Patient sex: M
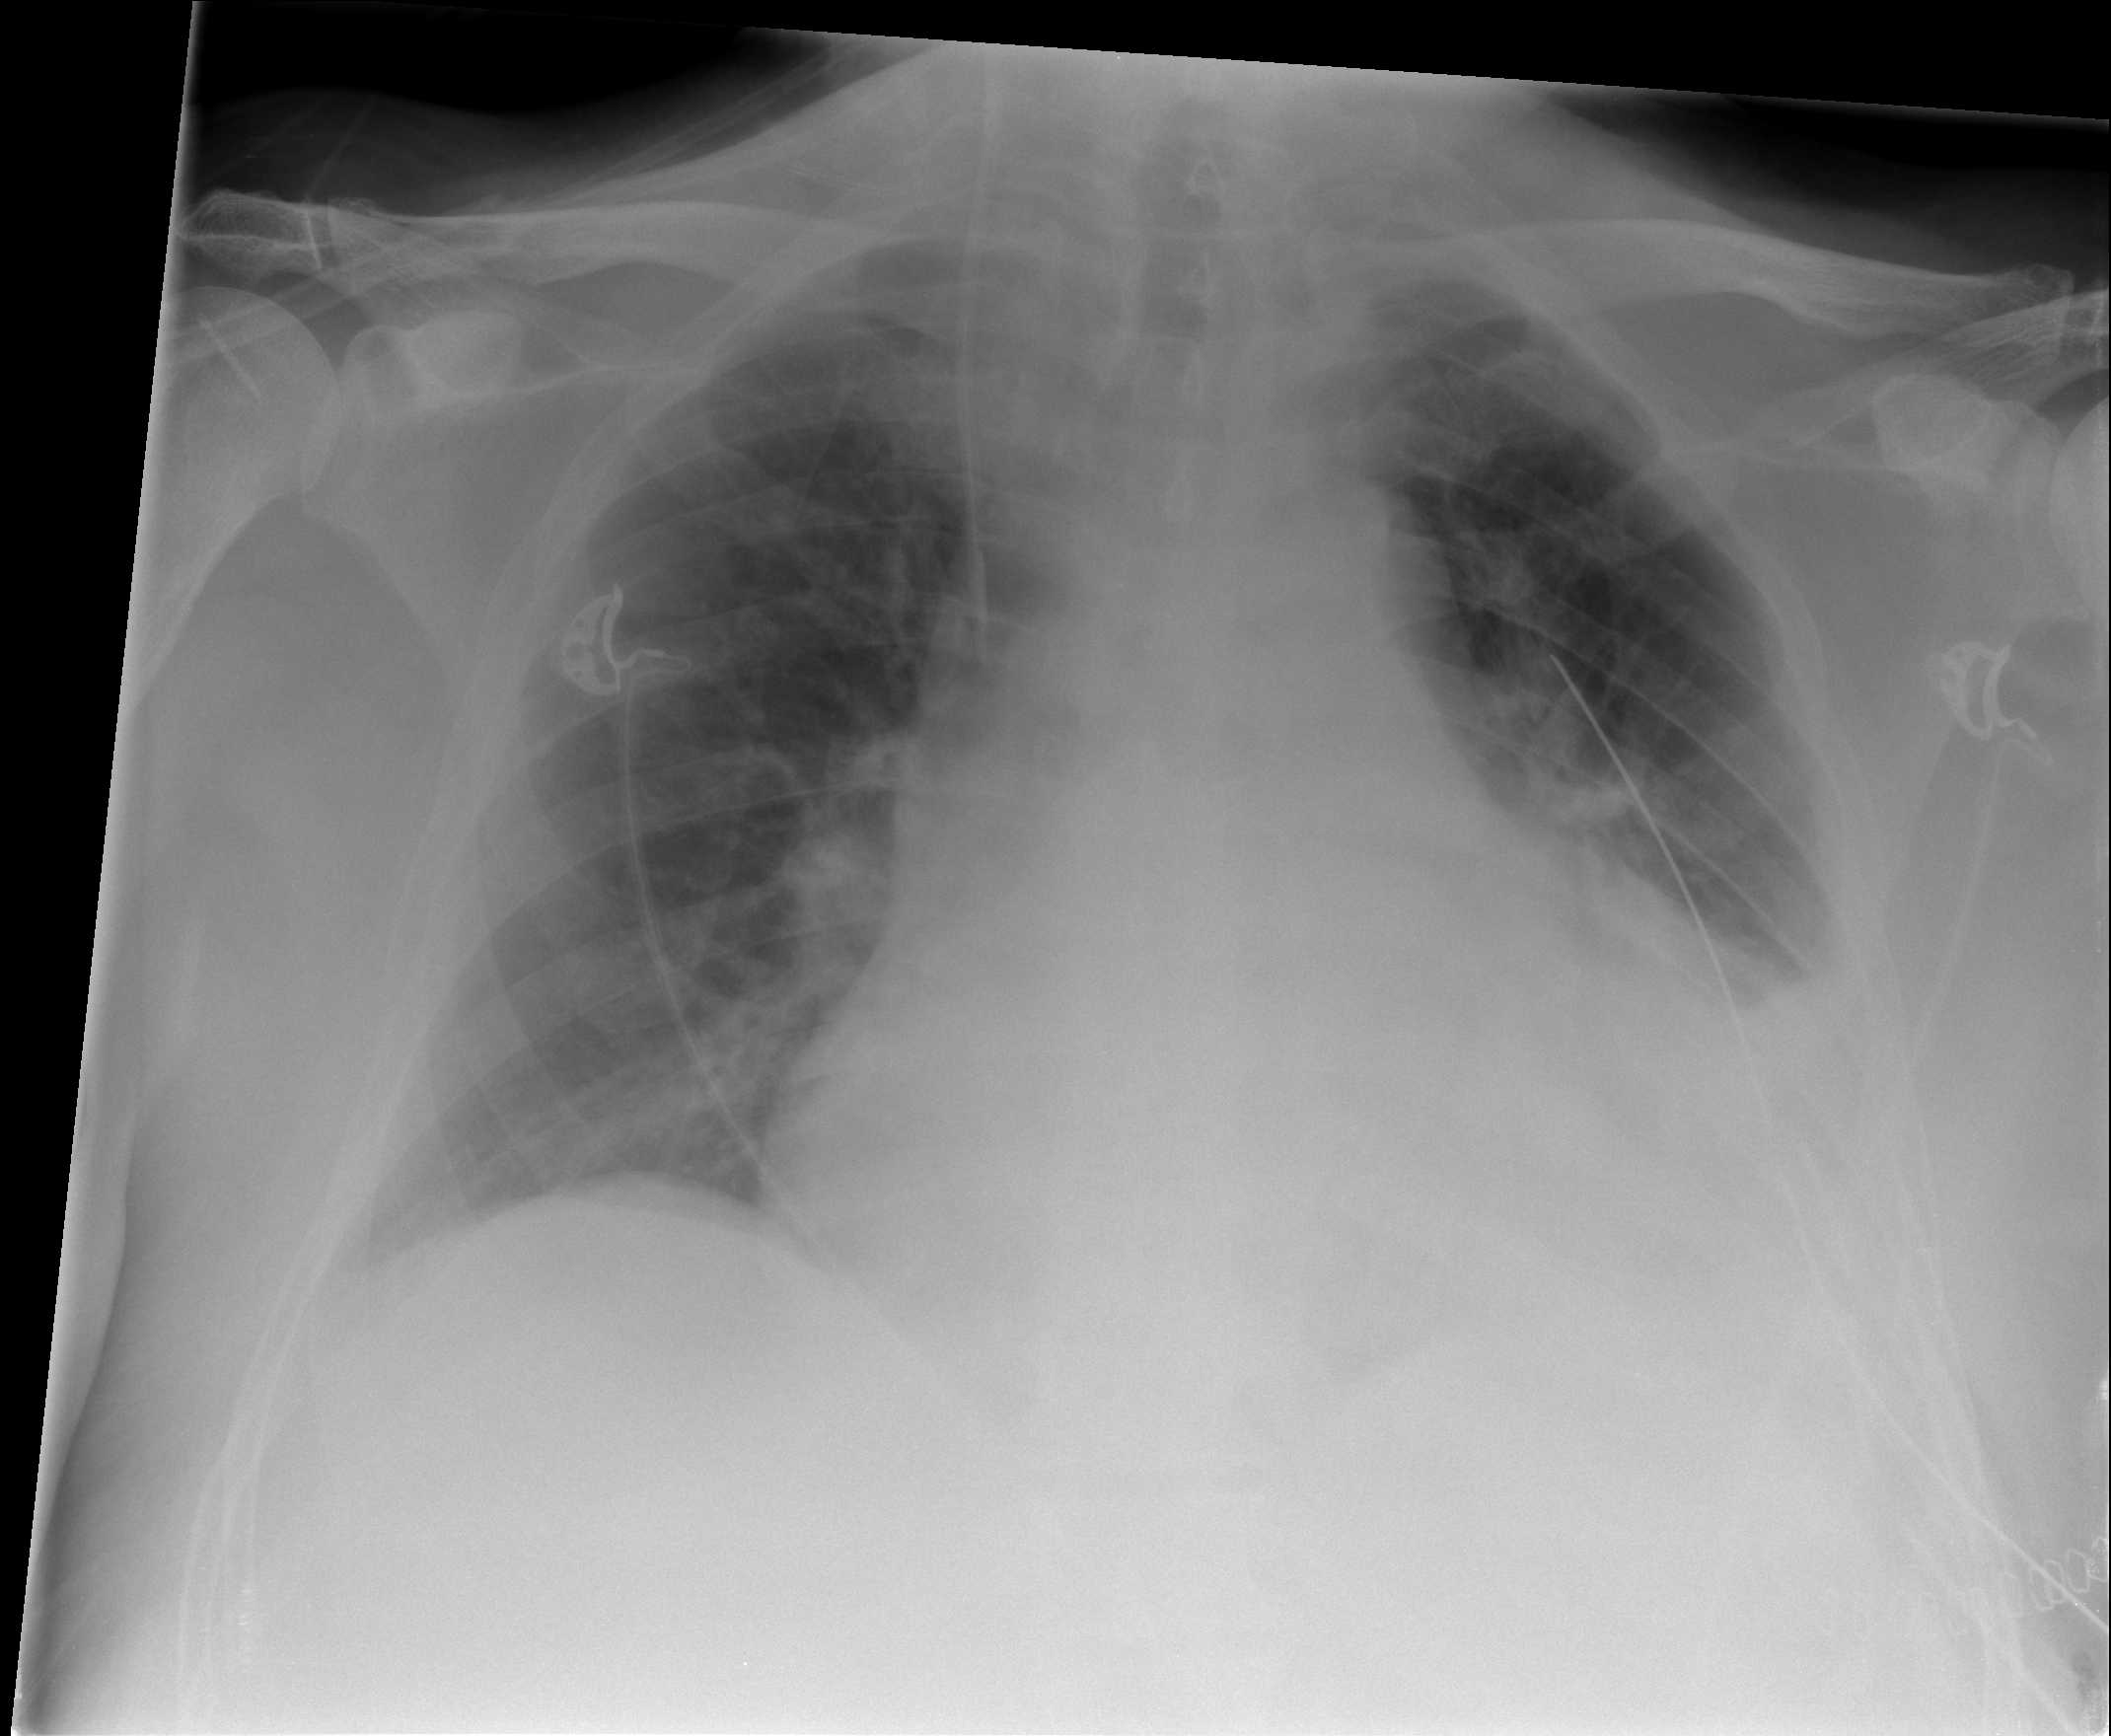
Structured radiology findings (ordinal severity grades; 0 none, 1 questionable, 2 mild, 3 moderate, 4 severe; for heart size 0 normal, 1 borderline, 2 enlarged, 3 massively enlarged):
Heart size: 3
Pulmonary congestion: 1
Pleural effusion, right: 1
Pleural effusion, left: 2
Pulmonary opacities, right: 0
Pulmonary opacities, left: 0
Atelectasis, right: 2
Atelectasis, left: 2